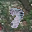
Label: 7